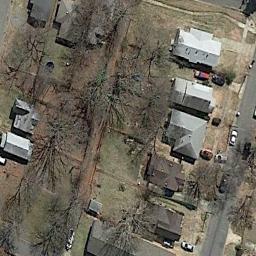
Label: residential